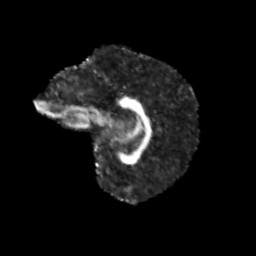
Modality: FA
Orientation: sagittal
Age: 11
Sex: female
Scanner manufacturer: siemens
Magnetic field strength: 3 T
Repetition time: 3.8 s
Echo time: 0.07 s